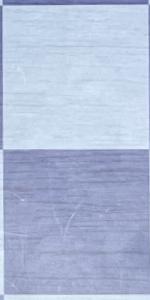
Label: Empty